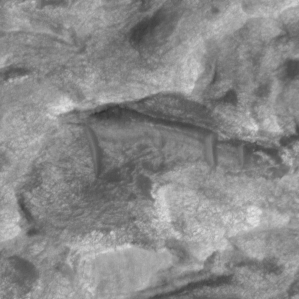
Label: non_frost